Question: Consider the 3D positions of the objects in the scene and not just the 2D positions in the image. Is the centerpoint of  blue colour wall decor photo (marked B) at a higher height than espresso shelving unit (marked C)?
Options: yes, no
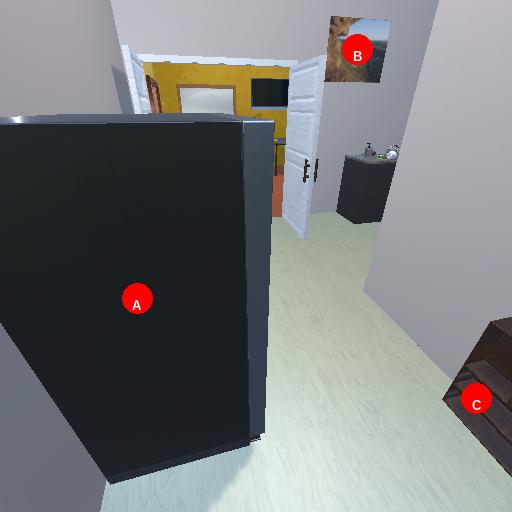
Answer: yes